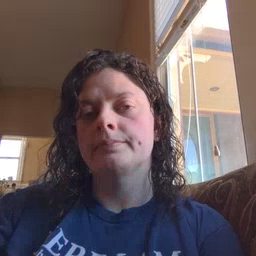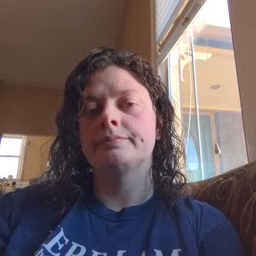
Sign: napkin